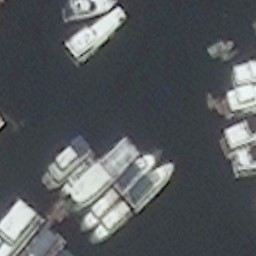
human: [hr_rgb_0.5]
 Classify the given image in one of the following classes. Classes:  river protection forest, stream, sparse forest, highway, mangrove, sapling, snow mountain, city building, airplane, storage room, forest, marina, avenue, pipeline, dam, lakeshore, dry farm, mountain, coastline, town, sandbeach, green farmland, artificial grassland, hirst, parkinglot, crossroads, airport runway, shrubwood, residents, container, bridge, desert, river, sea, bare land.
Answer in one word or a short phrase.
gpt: marina